Question: Just to explain what I'm doing, I draw two selectors on a chart, and the part that will not be selected should appear under that blue rectangle. The part that will be selected will appear in the white area, between the two selectors. The figure below shows only the left selector.
Now, what I'm trying to do is to draw a rectangle inside a chart that always remain inside the plotting area, even when the windows is resized.
To get the top, left and bottom bounds, to draw the rectangle as shown in the figure below, I do the following:
'''
(...)
int top = (int)(Chart.Height * 0.07);
int bottom = (int)(Chart.Height - 1.83 * top);
int left = (int)(0.083 * Chart.Width);
Brush b = new SolidBrush(Color.FromArgb(128, Color.Blue));
e.Graphics.FillRectangle(b, left, top, marker1.X - left, bottom - top);
(...)
'''
But that's far from perfect, and it isn't drawn in the right place when the window is resized. I want the blue rectangle to always be bound on the top, left and bottom by the plotting area grid. Is that possible?

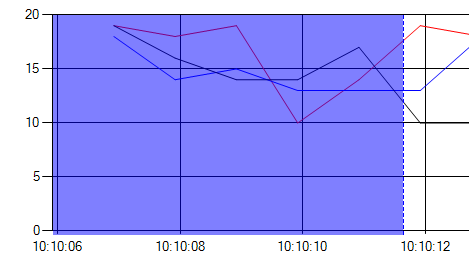
Answer: You probably want to use 'StripLine' to achieve this.
Look into the <URL>.
Also I recommend downloading the <URL> which are a great help to understand the various features.
'''
StripLine stripLine = new StripLine();
stripLine.Interval = 0; // Set Strip lines interval to 0 for non periodic stuff
stripLine.StripWidth = 10; // the width of the highlighted area
stripline.IntervalOffset = 2; // the starting X coord of the highlighted area
// pick you color etc ... before adding the stripline to the axis
chart.ChartAreas["Default"].AxisX.StripLines.Add( stripLine );
'''
This assumes you are wanting something that is not what 'Cursor' already does (see <URL>, such as letting the user mark up areas of the plot which provides some persistence. Combining the Cursor events with the striplines above would be a good way to do that.
So to highlight the start and end of the cursor you could do this
'''
// this would most likely be done through the designer
chartArea1.AxisX.ScaleView.Zoomable = false;
chartArea1.CursorX.IsUserEnabled = true;
chartArea1.CursorX.IsUserSelectionEnabled = true;
this.chart1.SelectionRangeChanged += new System.EventHandler<System.Windows.Forms.DataVisualization.Charting.CursorEventArgs>(this.chart1_SelectionRangeChanged);
...
private void chart1_SelectionRangeChanged(object sender, CursorEventArgs e)
{
chart1.ChartAreas[0].AxisX.StripLines.Clear();
StripLine stripLine1 = new StripLine();
stripLine1.Interval = 0;
stripLine1.StripWidth = chart1.ChartAreas[0].CursorX.SelectionStart - chart1.ChartAreas[0].AxisX.Minimum;
stripLine1.IntervalOffset = chart1.ChartAreas[0].AxisX.Minimum;
// pick you color etc ... before adding the stripline to the axis
stripLine1.BackColor = Color.Blue;
chart1.ChartAreas[0].AxisX.StripLines.Add(stripLine1);
StripLine stripLine2 = new StripLine();
stripLine2.Interval = 0;
stripLine2.StripWidth = chart1.ChartAreas[0].AxisX.Maximum - chart1.ChartAreas[0].CursorX.SelectionEnd;
stripLine2.IntervalOffset = chart1.ChartAreas[0].CursorX.SelectionEnd;
// pick you color etc ... before adding the stripline to the axis
stripLine2.BackColor = Color.Blue;
chart1.ChartAreas[0].AxisX.StripLines.Add(stripLine2);
}
'''
Somehow I suspect you may not have discovered the cursor yet, and doing so will make all this irrelevant. But anyway, the above code will do what you described.